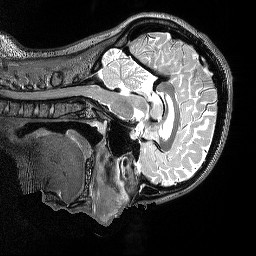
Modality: T2w
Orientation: sagittal
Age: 24
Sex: female
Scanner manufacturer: siemens
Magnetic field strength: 3 T
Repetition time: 3.2 s
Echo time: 0.564 s